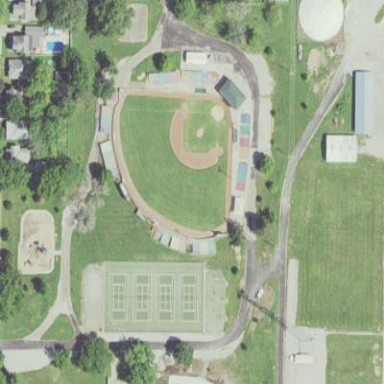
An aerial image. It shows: Baseball pitch for leisure and sports activities.